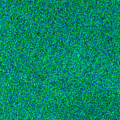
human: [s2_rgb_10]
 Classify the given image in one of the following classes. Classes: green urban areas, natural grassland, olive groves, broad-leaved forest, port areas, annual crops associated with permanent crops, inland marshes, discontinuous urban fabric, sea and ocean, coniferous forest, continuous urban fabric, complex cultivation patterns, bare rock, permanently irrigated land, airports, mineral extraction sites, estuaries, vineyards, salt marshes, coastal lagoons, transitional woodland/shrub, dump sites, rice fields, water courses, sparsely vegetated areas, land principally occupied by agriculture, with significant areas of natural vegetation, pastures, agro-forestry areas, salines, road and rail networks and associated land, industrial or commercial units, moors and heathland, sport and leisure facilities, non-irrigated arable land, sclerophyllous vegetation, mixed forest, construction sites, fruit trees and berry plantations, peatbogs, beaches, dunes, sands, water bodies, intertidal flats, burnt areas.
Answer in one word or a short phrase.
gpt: sea and ocean